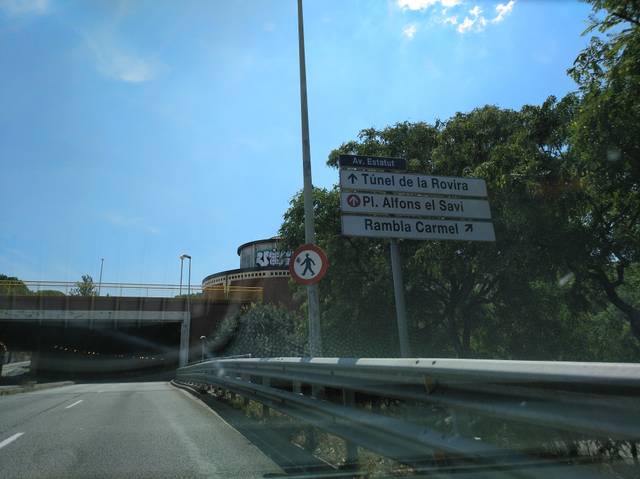
Region: Spain
Coordinates: 41.429, 2.157